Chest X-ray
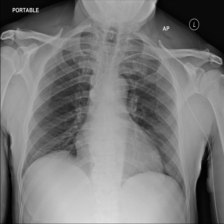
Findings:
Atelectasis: negative
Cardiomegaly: negative
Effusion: negative
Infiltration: negative
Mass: negative
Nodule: negative
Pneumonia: negative
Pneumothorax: negative
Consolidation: negative
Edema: negative
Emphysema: negative
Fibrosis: negative
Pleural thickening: negative
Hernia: negative